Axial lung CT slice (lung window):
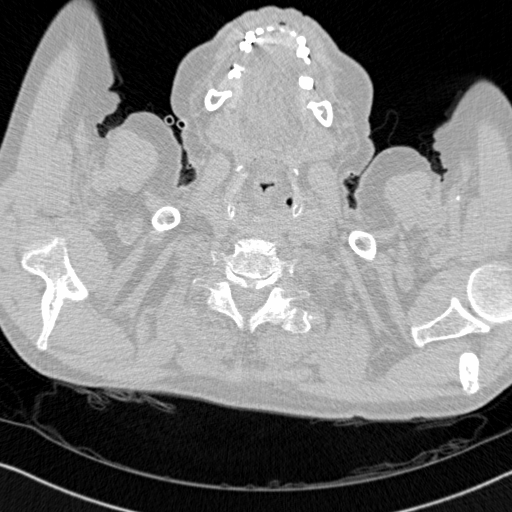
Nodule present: no